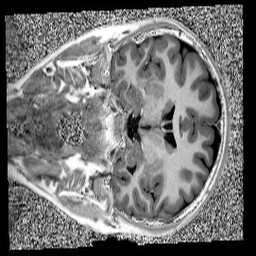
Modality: UNIT1
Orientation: coronal
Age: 11
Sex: male
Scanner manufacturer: siemens
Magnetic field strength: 3 T
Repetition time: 4 s
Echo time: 0.00303 s